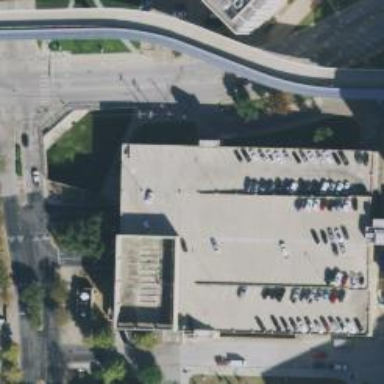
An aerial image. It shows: Service road passing through building tunnel.